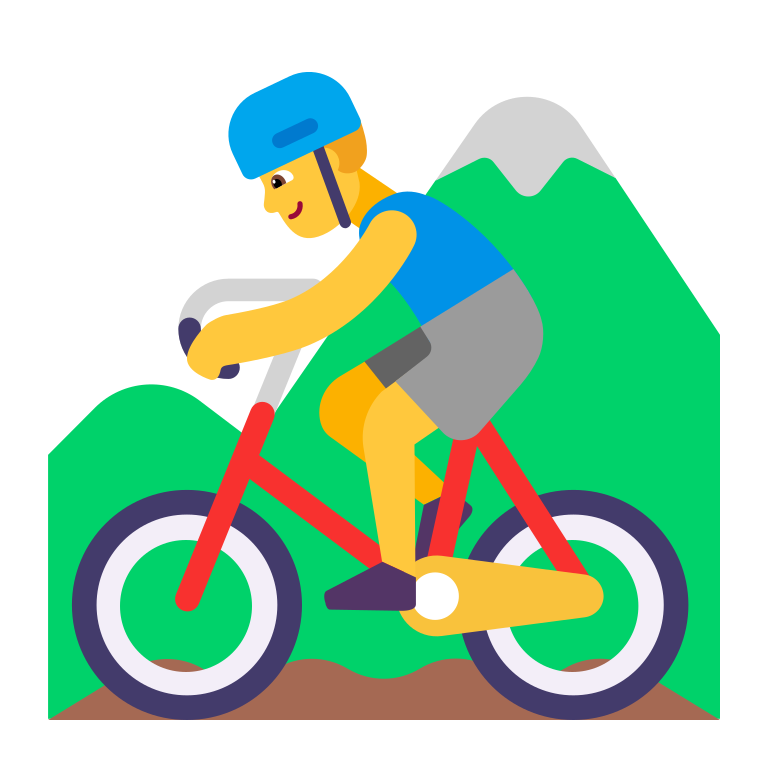
man mountain biking flat default